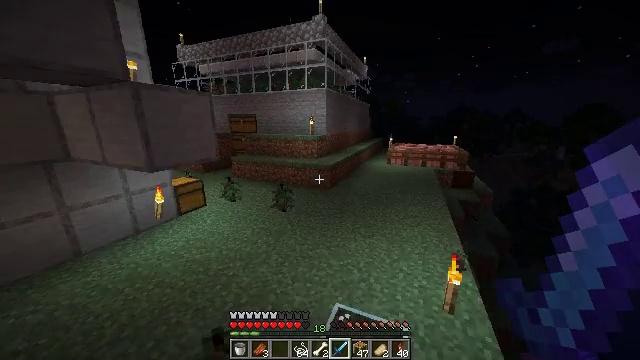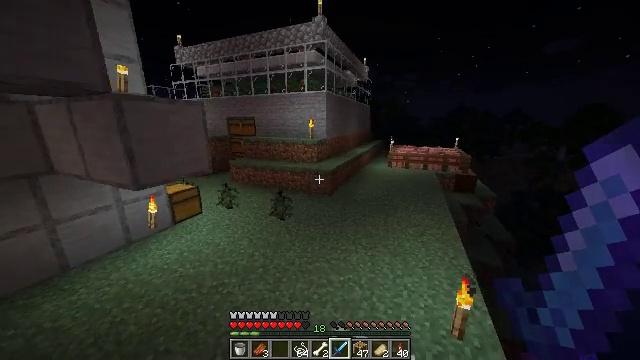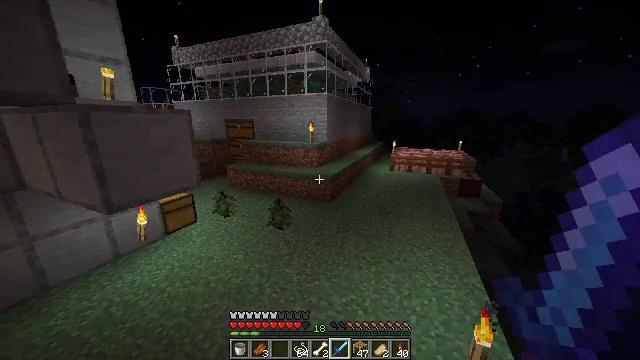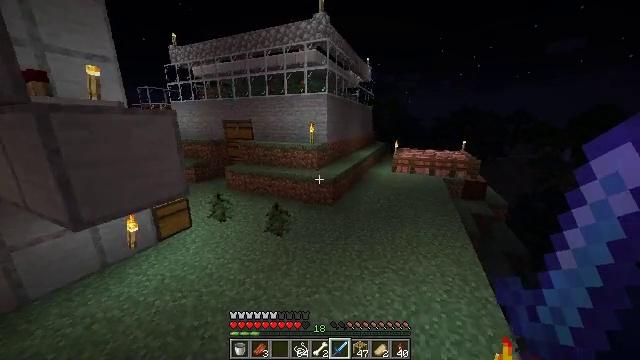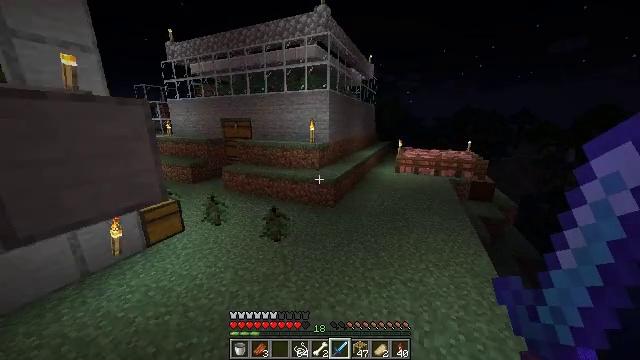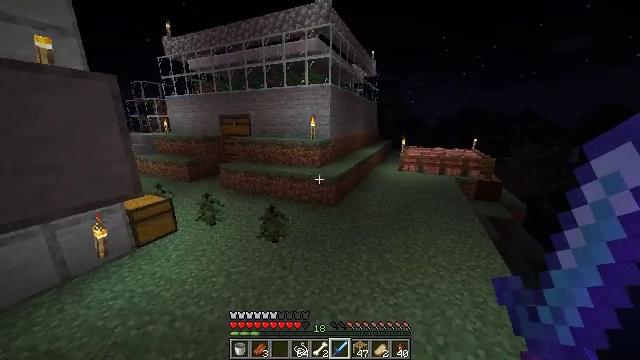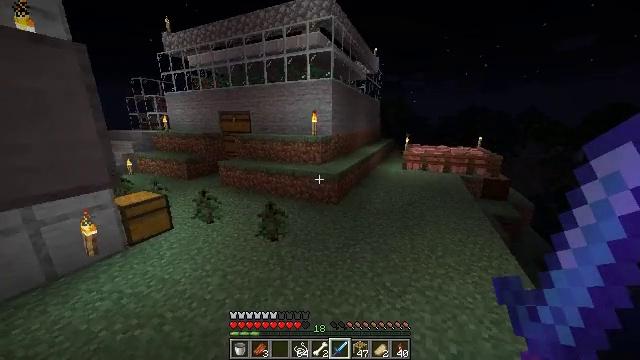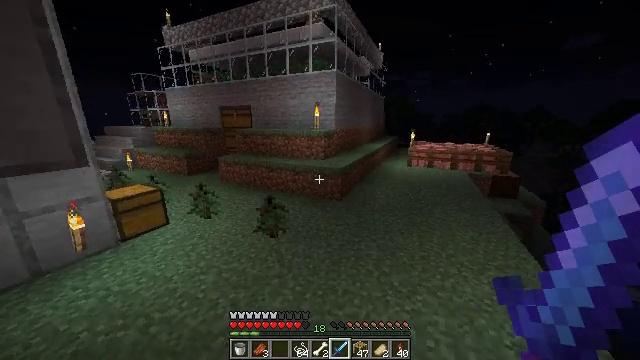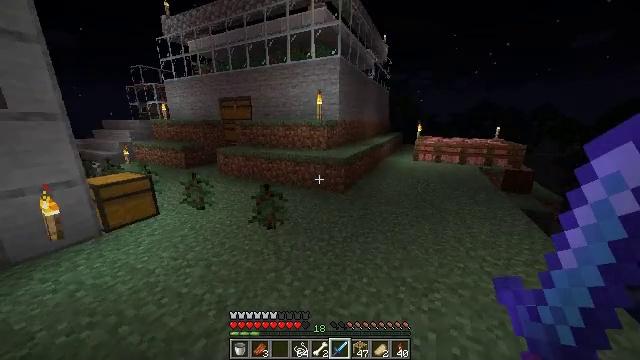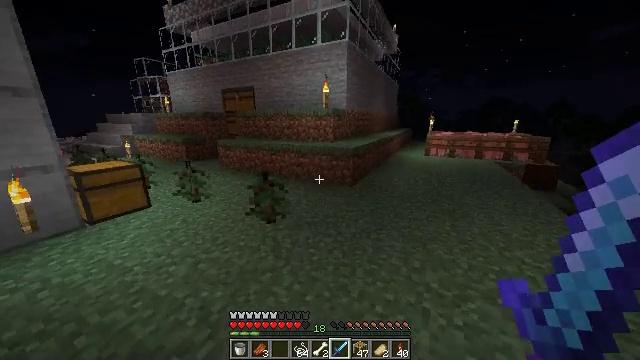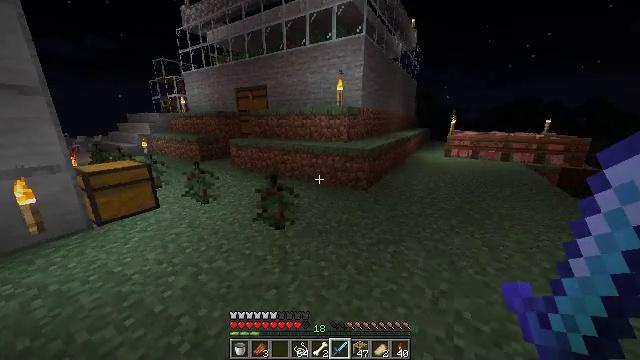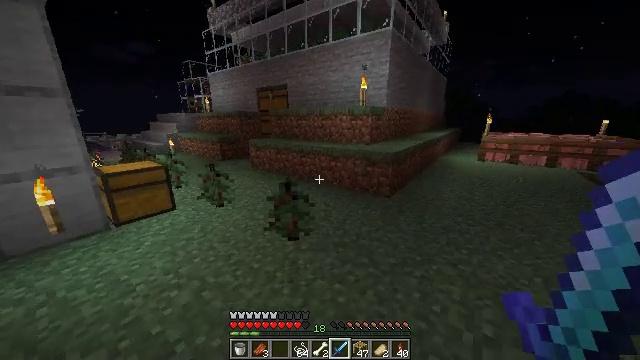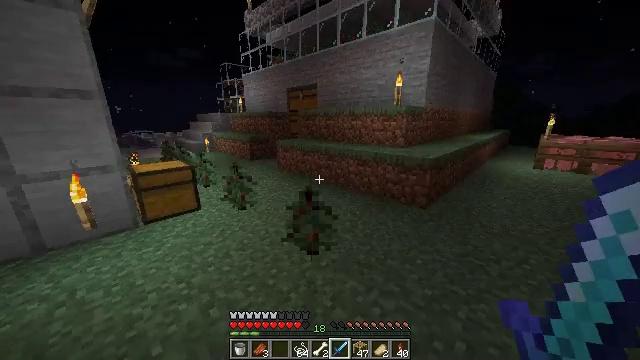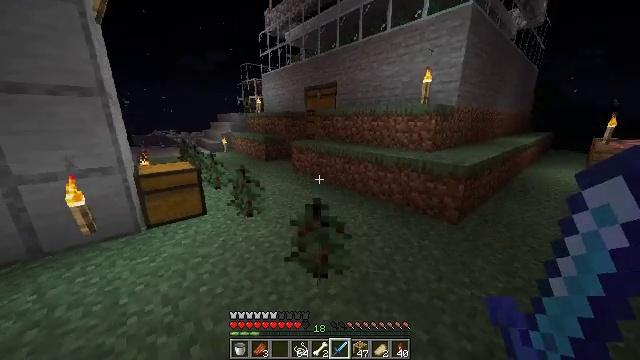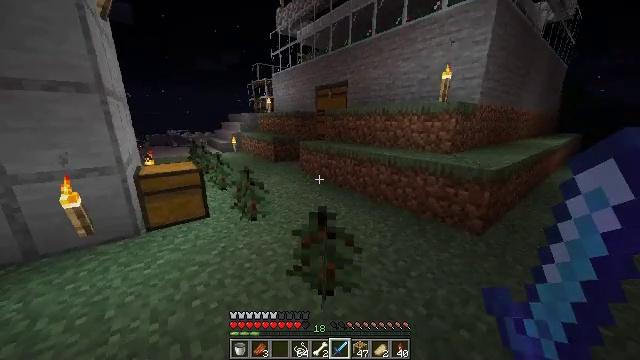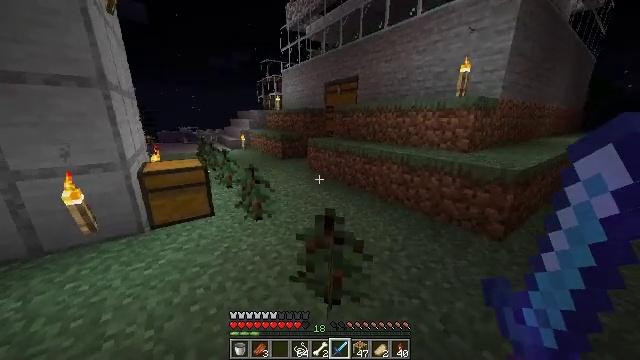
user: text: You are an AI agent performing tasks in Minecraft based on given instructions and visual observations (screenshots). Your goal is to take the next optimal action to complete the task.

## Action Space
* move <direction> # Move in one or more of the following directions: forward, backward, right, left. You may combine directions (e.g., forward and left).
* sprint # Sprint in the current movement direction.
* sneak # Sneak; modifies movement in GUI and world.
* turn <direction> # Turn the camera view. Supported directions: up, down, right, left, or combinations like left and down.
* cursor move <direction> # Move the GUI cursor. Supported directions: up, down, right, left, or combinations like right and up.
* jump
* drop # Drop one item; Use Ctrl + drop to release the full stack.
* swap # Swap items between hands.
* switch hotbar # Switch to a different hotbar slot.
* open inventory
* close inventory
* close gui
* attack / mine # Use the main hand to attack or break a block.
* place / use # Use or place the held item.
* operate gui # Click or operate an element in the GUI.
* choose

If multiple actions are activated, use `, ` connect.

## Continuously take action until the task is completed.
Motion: motion action
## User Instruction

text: Interact with the crafting table to make scaffolding.
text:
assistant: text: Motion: move forward, sprint, jump
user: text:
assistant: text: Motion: move forward, jump
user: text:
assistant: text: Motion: move forward, jump
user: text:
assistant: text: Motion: move forward
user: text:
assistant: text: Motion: move forward
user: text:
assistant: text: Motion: move forward
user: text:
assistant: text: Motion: move forward
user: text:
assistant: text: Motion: move forward
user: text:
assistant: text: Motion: move forward, sprint, turn left
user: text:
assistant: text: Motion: move forward, sprint, turn left
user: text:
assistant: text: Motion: move forward, sprint, turn left
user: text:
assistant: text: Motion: move forward, sprint, turn left
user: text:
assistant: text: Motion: move forward, turn left
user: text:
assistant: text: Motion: move forward, turn left
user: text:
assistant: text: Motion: move forward, turn left
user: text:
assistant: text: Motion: move forward, turn left
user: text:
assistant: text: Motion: move forward, turn left
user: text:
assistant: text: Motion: move forward, sprint, turn left
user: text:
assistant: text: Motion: move forward, sprint, turn left
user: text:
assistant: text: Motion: move forward, sprint, turn left
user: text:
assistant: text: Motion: move forward, sprint, turn left
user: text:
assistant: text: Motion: move forward, turn left
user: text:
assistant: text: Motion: move forward, turn left
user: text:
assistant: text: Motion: move forward
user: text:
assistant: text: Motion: move forward
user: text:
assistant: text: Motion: move forward
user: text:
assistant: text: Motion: move forward
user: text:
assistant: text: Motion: move forward, sprint
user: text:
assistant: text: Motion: move forward, sprint, turn left
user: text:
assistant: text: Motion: move forward, sprint, turn left